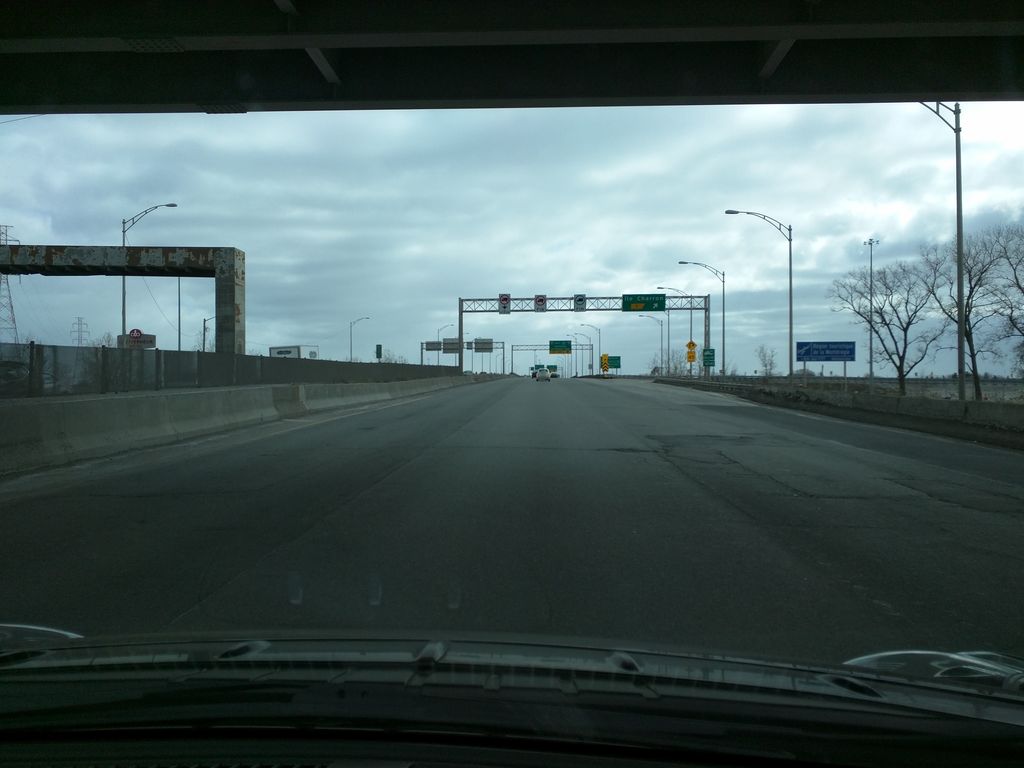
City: montreal